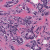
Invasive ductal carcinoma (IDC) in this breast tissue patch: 1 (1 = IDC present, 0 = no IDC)